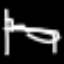
Label: bed